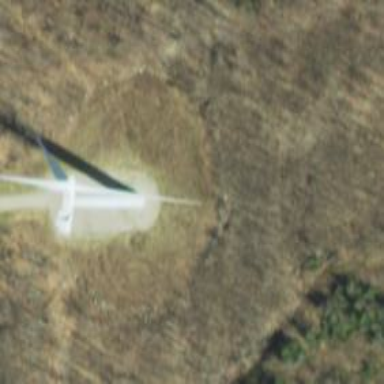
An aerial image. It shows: Wind generator powered by Vestas horizontal axis wind turbine.